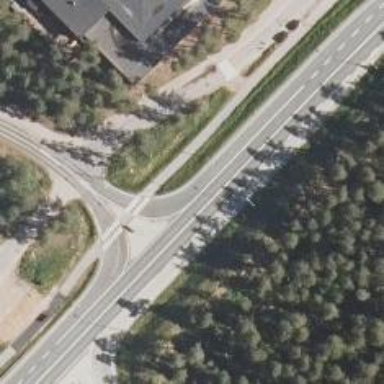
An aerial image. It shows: Tertiary trunk_link highway.